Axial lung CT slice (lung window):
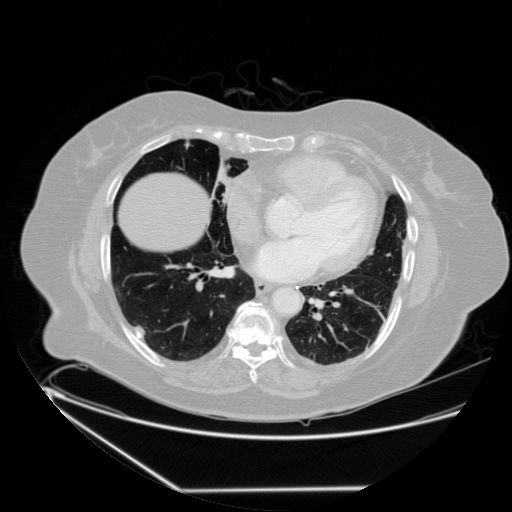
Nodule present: no